Question: I have a table with border-left and border-right but in one section of the table it is not being applied. The table border was displaying just fine when I had a few other nested tables within. When I removed them to simplify the box, the border suddenly wouldn't apply to the bottom right corner.
Here's an image:

And here's my code:
'''
<!-- Start Info Box -->
<table border="0" cellpadding="0" cellspacing="0" width="532" style="border-collapse: collapse; mso-table-lspace: 0pt;mso-table-rspace: 0pt;-ms-text-size-adjust: none;-webkit-text-size-adjust:100%;">
<tr>
<td style="padding-top: 20px;">
<img src="http://purolatorforsmallbusiness.com/content/acquisition/onboarding/infotab-top.png" alt="" height="7" width="532" style="border: 0;outline: none;text-decoration: none;-ms-interpolation-mode: bicubic; display: block;">
</td>
</tr>
<tr>
<td>
<table border="0" cellpadding="0" cellspacing="0" width="100%" style="border-collapse: collapse; mso-table-lspace: 0pt;mso-table-rspace: 0pt;-ms-text-size-adjust: none;-webkit-text-size-adjust:100%; border-left: 2px solid #00a9e0; border-right: 2px solid #00a9e0; font-family:Arial, Helvetica, sans-serif;">
<tr>
<td colspan="3" style="text-align: center; font-family:Arial, Helvetica, sans-serif; color: #001996; font-size: 20px; font-weight: 700; line-height: 22px; padding-top: 5px; padding-bottom: 10px;">
Why choose us?
</td>
</tr>
<tr>
<td width="100%" align="left" style="margin: 0; font-family:Arial, Helvetica, sans-serif; font-size: 13px; mso-table-lspace: 0pt;mso-table-rspace: 0pt;-ms-text-size-adjust: none;-webkit-text-size-adjust:100%; text-align: left; padding-left: 15px; font-weight: 400;">
<table border="0" cellpadding="0" cellspacing="0" width="100%" style="border-collapse: collapse; mso-table-lspace: 0pt;mso-table-rspace: 0pt;-ms-text-size-adjust: none;-webkit-text-size-adjust:100%; padding-bottom: 20px; font-family:Arial, Helvetica, sans-serif;">
<tr>
<td style="padding-right: 5px; padding-bottom: 5px;">
<img src="http://purolatorforsmallbusiness.com/content/acquisition/onboarding/phone.png" alt="Phone" height="13" width="14" style="border: 0;outline: none;text-decoration: none;-ms-interpolation-mode: bicubic; display: block;">
</td>
<td style="font-weight: 400; line-height: 18px; font-family:Arial, Helvetica, sans-serif; font-size: 13px; padding-bottom: 5px;">
1-800-YUP-1999
</td>
<td style="padding-right: 5px; padding-bottom: 5px;">
<img src="http://purolatorforsmallbusiness.com/content/acquisition/onboarding/chat.png" alt="Chat" height="13" width="14" style="border: 0;outline: none;text-decoration: none;-ms-interpolation-mode: bicubic; display: block;">
</td>
<td style="font-weight: 400; line-height: 18px; font-family:Arial, Helvetica, sans-serif; font-size: 13px; padding-bottom: 5px; padding-right: 15px;">
<a style="text-decoration:none; color: #000000;" href="#" target="_blank">Live&nbsp;Chat</a>
</td>
<tr>
<td style="padding-right: 5px; padding-bottom: 1px;">
<img src="http://purolatorforsmallbusiness.com/content/acquisition/onboarding/email.png" alt="Email" height="10" width="14" style="border: 0;outline: none;text-decoration: none;-ms-interpolation-mode: bicubic; display: block;">
</td>
<td style="font-weight: 400; line-height: 18px; font-family:Arial, Helvetica, sans-serif; font-size: 13px; padding-bottom: 1px;">
<a style="text-decoration:none; color: #000000;" href="#" target="_blank">E-mail us</a>
</td>
<td colspan="2" style="padding-bottom: 5px;">&nbsp;
</td>
</tr>
</tr>
</table>
</td>
</tr>
</table>
</td>
</tr>
<tr>
<td>
<table border="0" cellpadding="0" cellspacing="0" width="100%" style="border-collapse: collapse; mso-table-lspace: 0pt;mso-table-rspace: 0pt;-ms-text-size-adjust: none;-webkit-text-size-adjust:100%; border-left: 2px solid #00a9e0; border-right: 2px solid #00a9e0; font-family:Arial, Helvetica, sans-serif;">
<tr>
<td style="padding-top: 10px; padding-bottom: 0px; mso-table-lspace: 0pt;mso-table-rspace: 0pt;-ms-text-size-adjust: none;-webkit-text-size-adjust:100%; margin: 0; font-size: 1px; mso-line-height-rule:exactly; line-height:1px; height:1px;">&nbsp;
</td>
</tr>
</table>
</td>
</tr>
<tr>
<td style="mso-line-height-rule:exactly;line-height:7px;height:7px;">
<img src="http://purolatorforsmallbusiness.com/content/acquisition/onboarding/infotab-bottom.png" alt="" height="7" width="532" style="border: 0;outline: none;text-decoration: none;-ms-interpolation-mode: bicubic; display: block;">
</td>
</tr>
<tr>
<td height="20">&nbsp;</td>
</tr>
</table>
<!-- End Info Box -->
'''
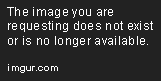
Answer: The td in question:
'''
<td width="100%" align="left" style="margin: 0; font-family:Arial, Helvetica, sans-serif; font-size: 13px; mso-table-lspace: 0pt;mso-table-rspace: 0pt;-ms-text-size-adjust: none;-webkit-text-size-adjust:100%; text-align: left; padding-left: 15px; font-weight: 400;">
'''
is not having a right border. Add it, then it works.
Without:
<URL>
With:
<URL>
This is because you are using 'border-collapse:collapse;' on the middle table. The inner table, on which you set 'border="0"' will now collpase with the existing border, thus removing it. See here (removed collapse, changed border of the inner table to 1 so you can see, where the borders will collapse):
<URL>
so, with full collapsing and border=0 on the inner table, you need to set the border on the respective td.
However, iirc it is recommended to use 'collapse' for html-emails.